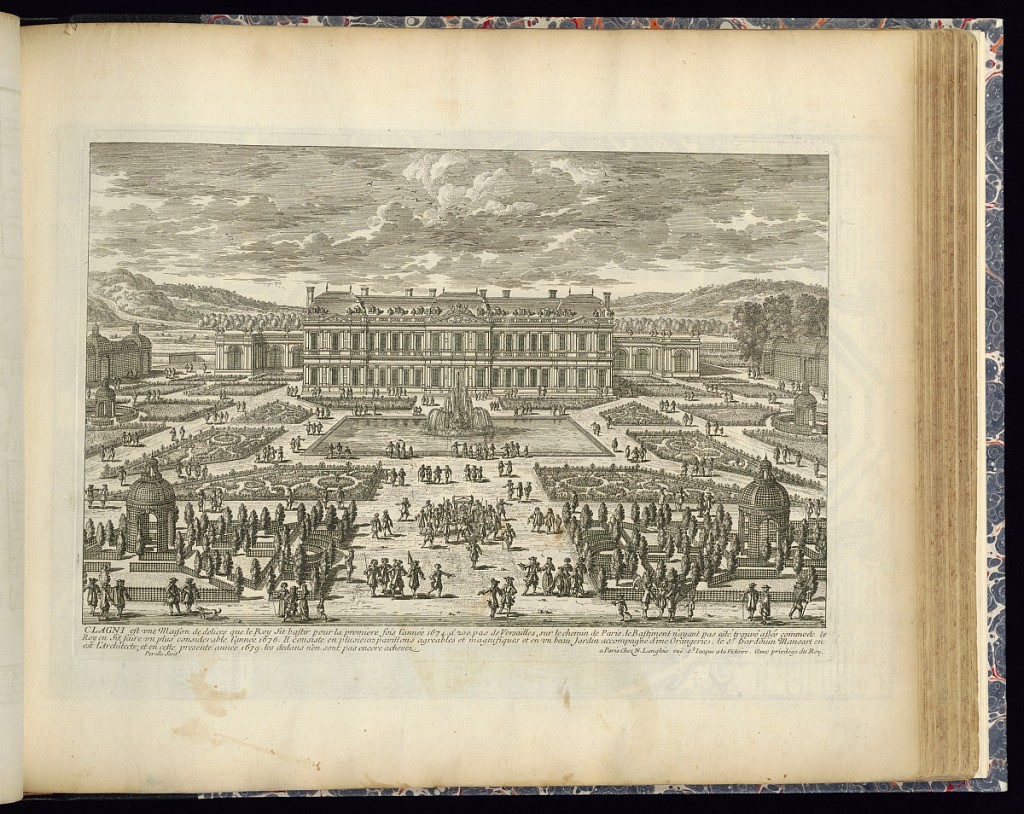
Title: CLAGNI
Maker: Adam Perelle, French, 1638 – 1695
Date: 1679–1704
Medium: Etching on laid paper
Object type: Print
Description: View of a chateau with the formal gardens in the foreground featuring parterre planting, a fountain, trellis/ lattice pavilions and walls. Figures throughout the paths and a horse drawn carriage in the center. The plate is signed, titled, and described below.